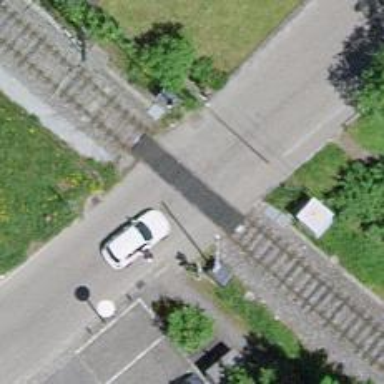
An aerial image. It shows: Level crossing with full barriers and lights.